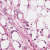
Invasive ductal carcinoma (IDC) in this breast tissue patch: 0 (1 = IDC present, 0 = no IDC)